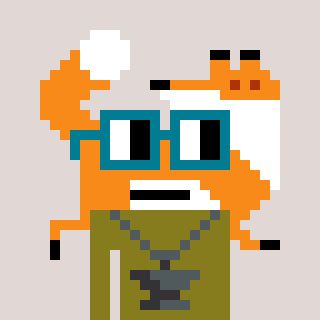
a pixel art character with square dark green glasses, a fox-shaped head and a gunk-colored body on a warm background